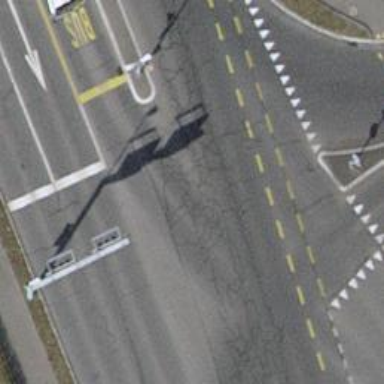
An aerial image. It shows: Road with traffic signals.